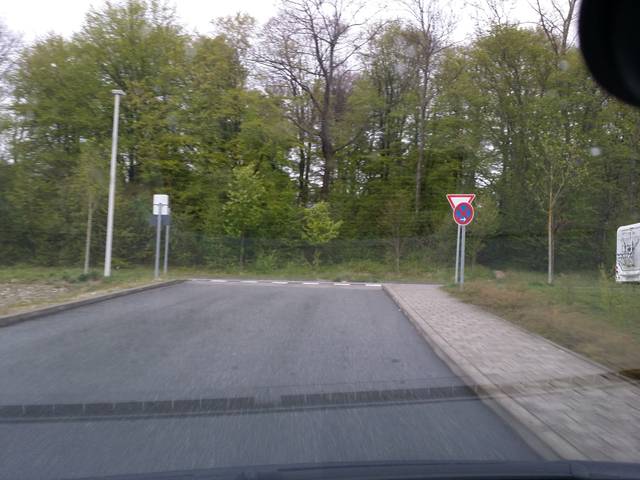
Region: Germany
Coordinates: 54.343, 10.125